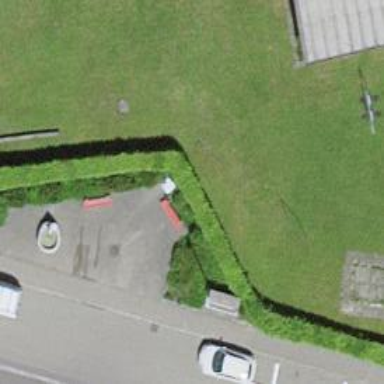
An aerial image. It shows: Red bench.